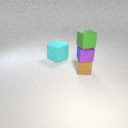
small green rubber cube above small purple metal cube